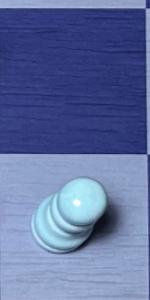
Label: Pawn_White